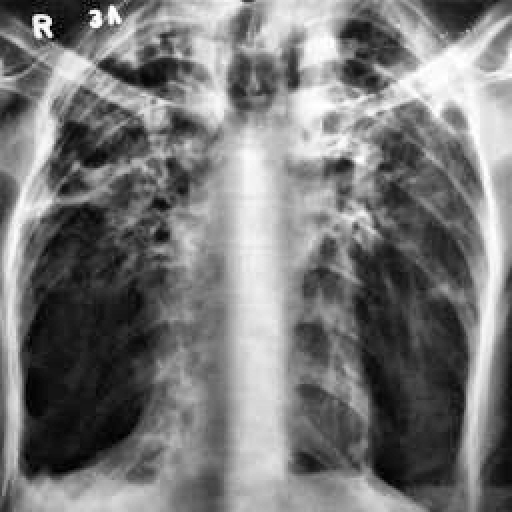
Finding: TUBERCULOSIS